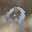
Label: 9